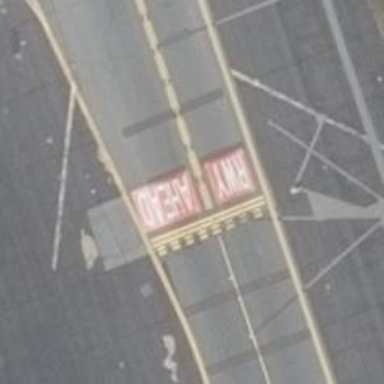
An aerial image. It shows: Runway holding position.